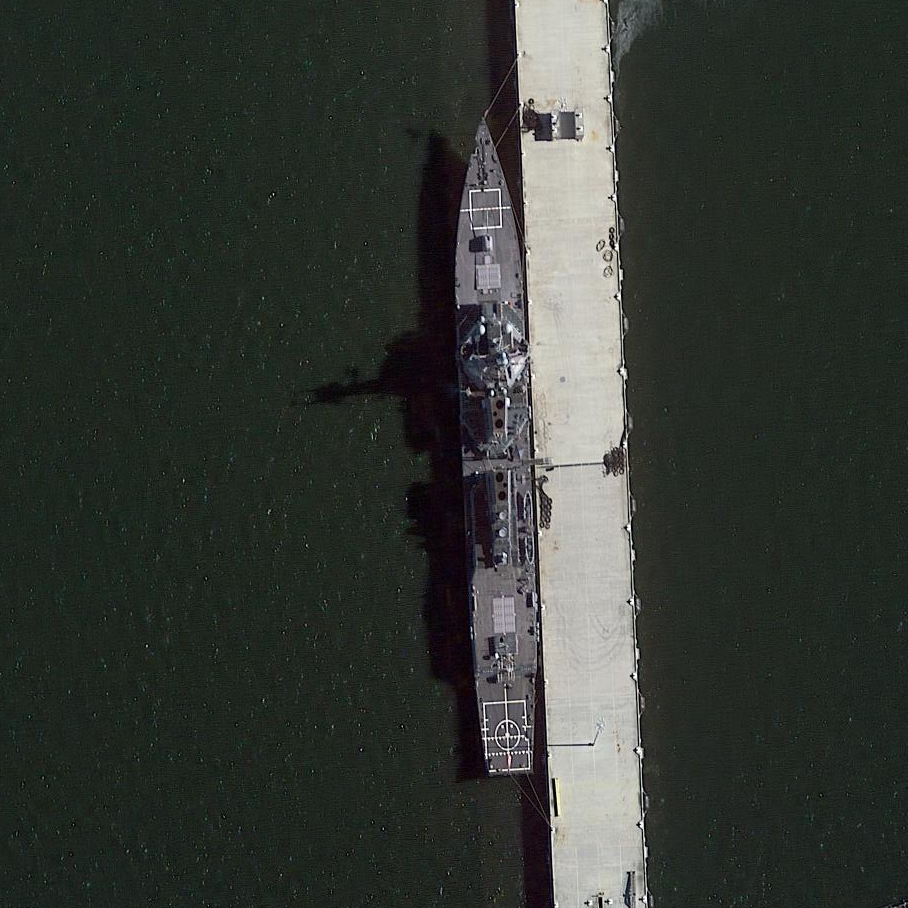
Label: destroyer